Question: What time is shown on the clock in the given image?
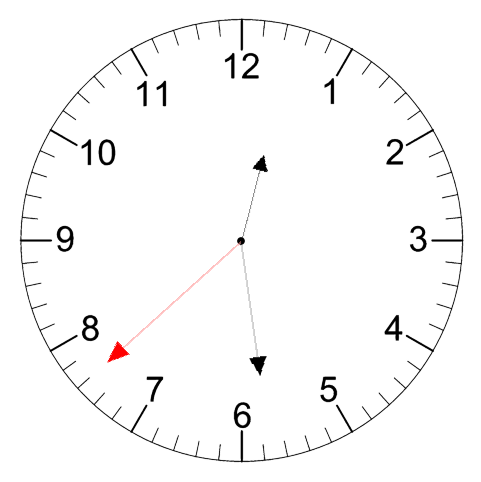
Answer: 12:28:38